Field crop: tomato
Growth stage: 1
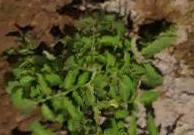
Species: tomato